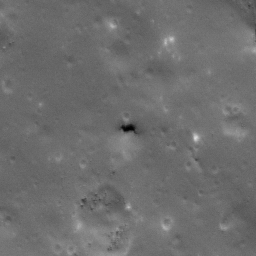
Pit: Kepler 4a
Host crater: Kepler
Host type: impact_melt
Lunar coordinates: latitude 7.946, longitude 322.136